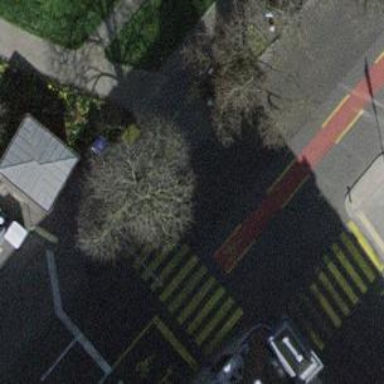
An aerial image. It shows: Road with traffic signals.